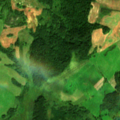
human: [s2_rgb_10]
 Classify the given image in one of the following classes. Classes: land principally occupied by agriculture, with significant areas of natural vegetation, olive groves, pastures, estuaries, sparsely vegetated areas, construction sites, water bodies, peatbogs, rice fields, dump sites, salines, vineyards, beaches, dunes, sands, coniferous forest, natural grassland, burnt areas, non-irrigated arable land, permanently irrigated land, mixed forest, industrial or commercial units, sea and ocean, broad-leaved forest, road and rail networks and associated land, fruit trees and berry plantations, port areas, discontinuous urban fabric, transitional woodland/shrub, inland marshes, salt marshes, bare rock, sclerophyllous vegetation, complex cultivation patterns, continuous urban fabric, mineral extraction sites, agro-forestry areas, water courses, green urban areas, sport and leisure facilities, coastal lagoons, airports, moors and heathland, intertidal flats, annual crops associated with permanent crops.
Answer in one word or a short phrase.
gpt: non-irrigated arable land, pastures, land principally occupied by agriculture, with significant areas of natural vegetation, broad-leaved forest